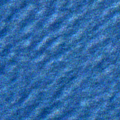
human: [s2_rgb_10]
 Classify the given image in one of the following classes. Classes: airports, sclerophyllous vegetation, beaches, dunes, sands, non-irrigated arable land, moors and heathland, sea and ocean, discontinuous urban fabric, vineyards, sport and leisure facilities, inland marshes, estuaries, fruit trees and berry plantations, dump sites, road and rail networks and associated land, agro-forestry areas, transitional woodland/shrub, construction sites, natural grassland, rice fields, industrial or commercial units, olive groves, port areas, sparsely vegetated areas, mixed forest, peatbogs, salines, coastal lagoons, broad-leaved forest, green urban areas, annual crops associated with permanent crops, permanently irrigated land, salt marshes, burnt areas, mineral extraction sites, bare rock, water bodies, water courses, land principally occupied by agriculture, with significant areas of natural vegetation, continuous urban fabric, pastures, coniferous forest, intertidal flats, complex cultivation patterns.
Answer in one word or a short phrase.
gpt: sea and ocean